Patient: sex F, age 72
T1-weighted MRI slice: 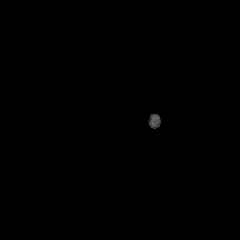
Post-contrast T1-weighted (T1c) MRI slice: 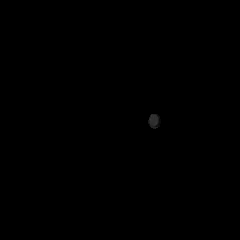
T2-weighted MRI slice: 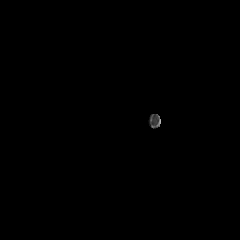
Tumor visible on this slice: no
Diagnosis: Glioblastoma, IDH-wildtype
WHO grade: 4